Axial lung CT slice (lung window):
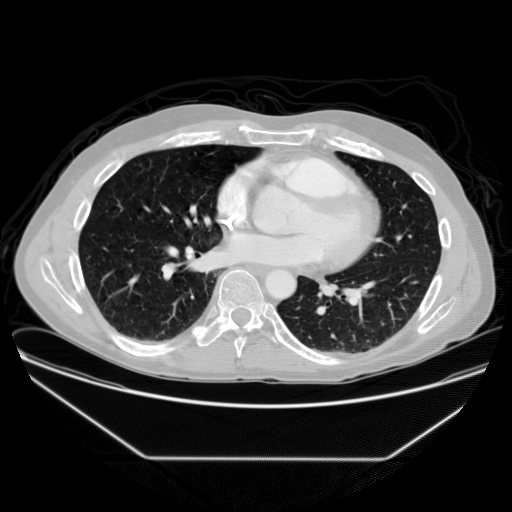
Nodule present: no